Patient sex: F
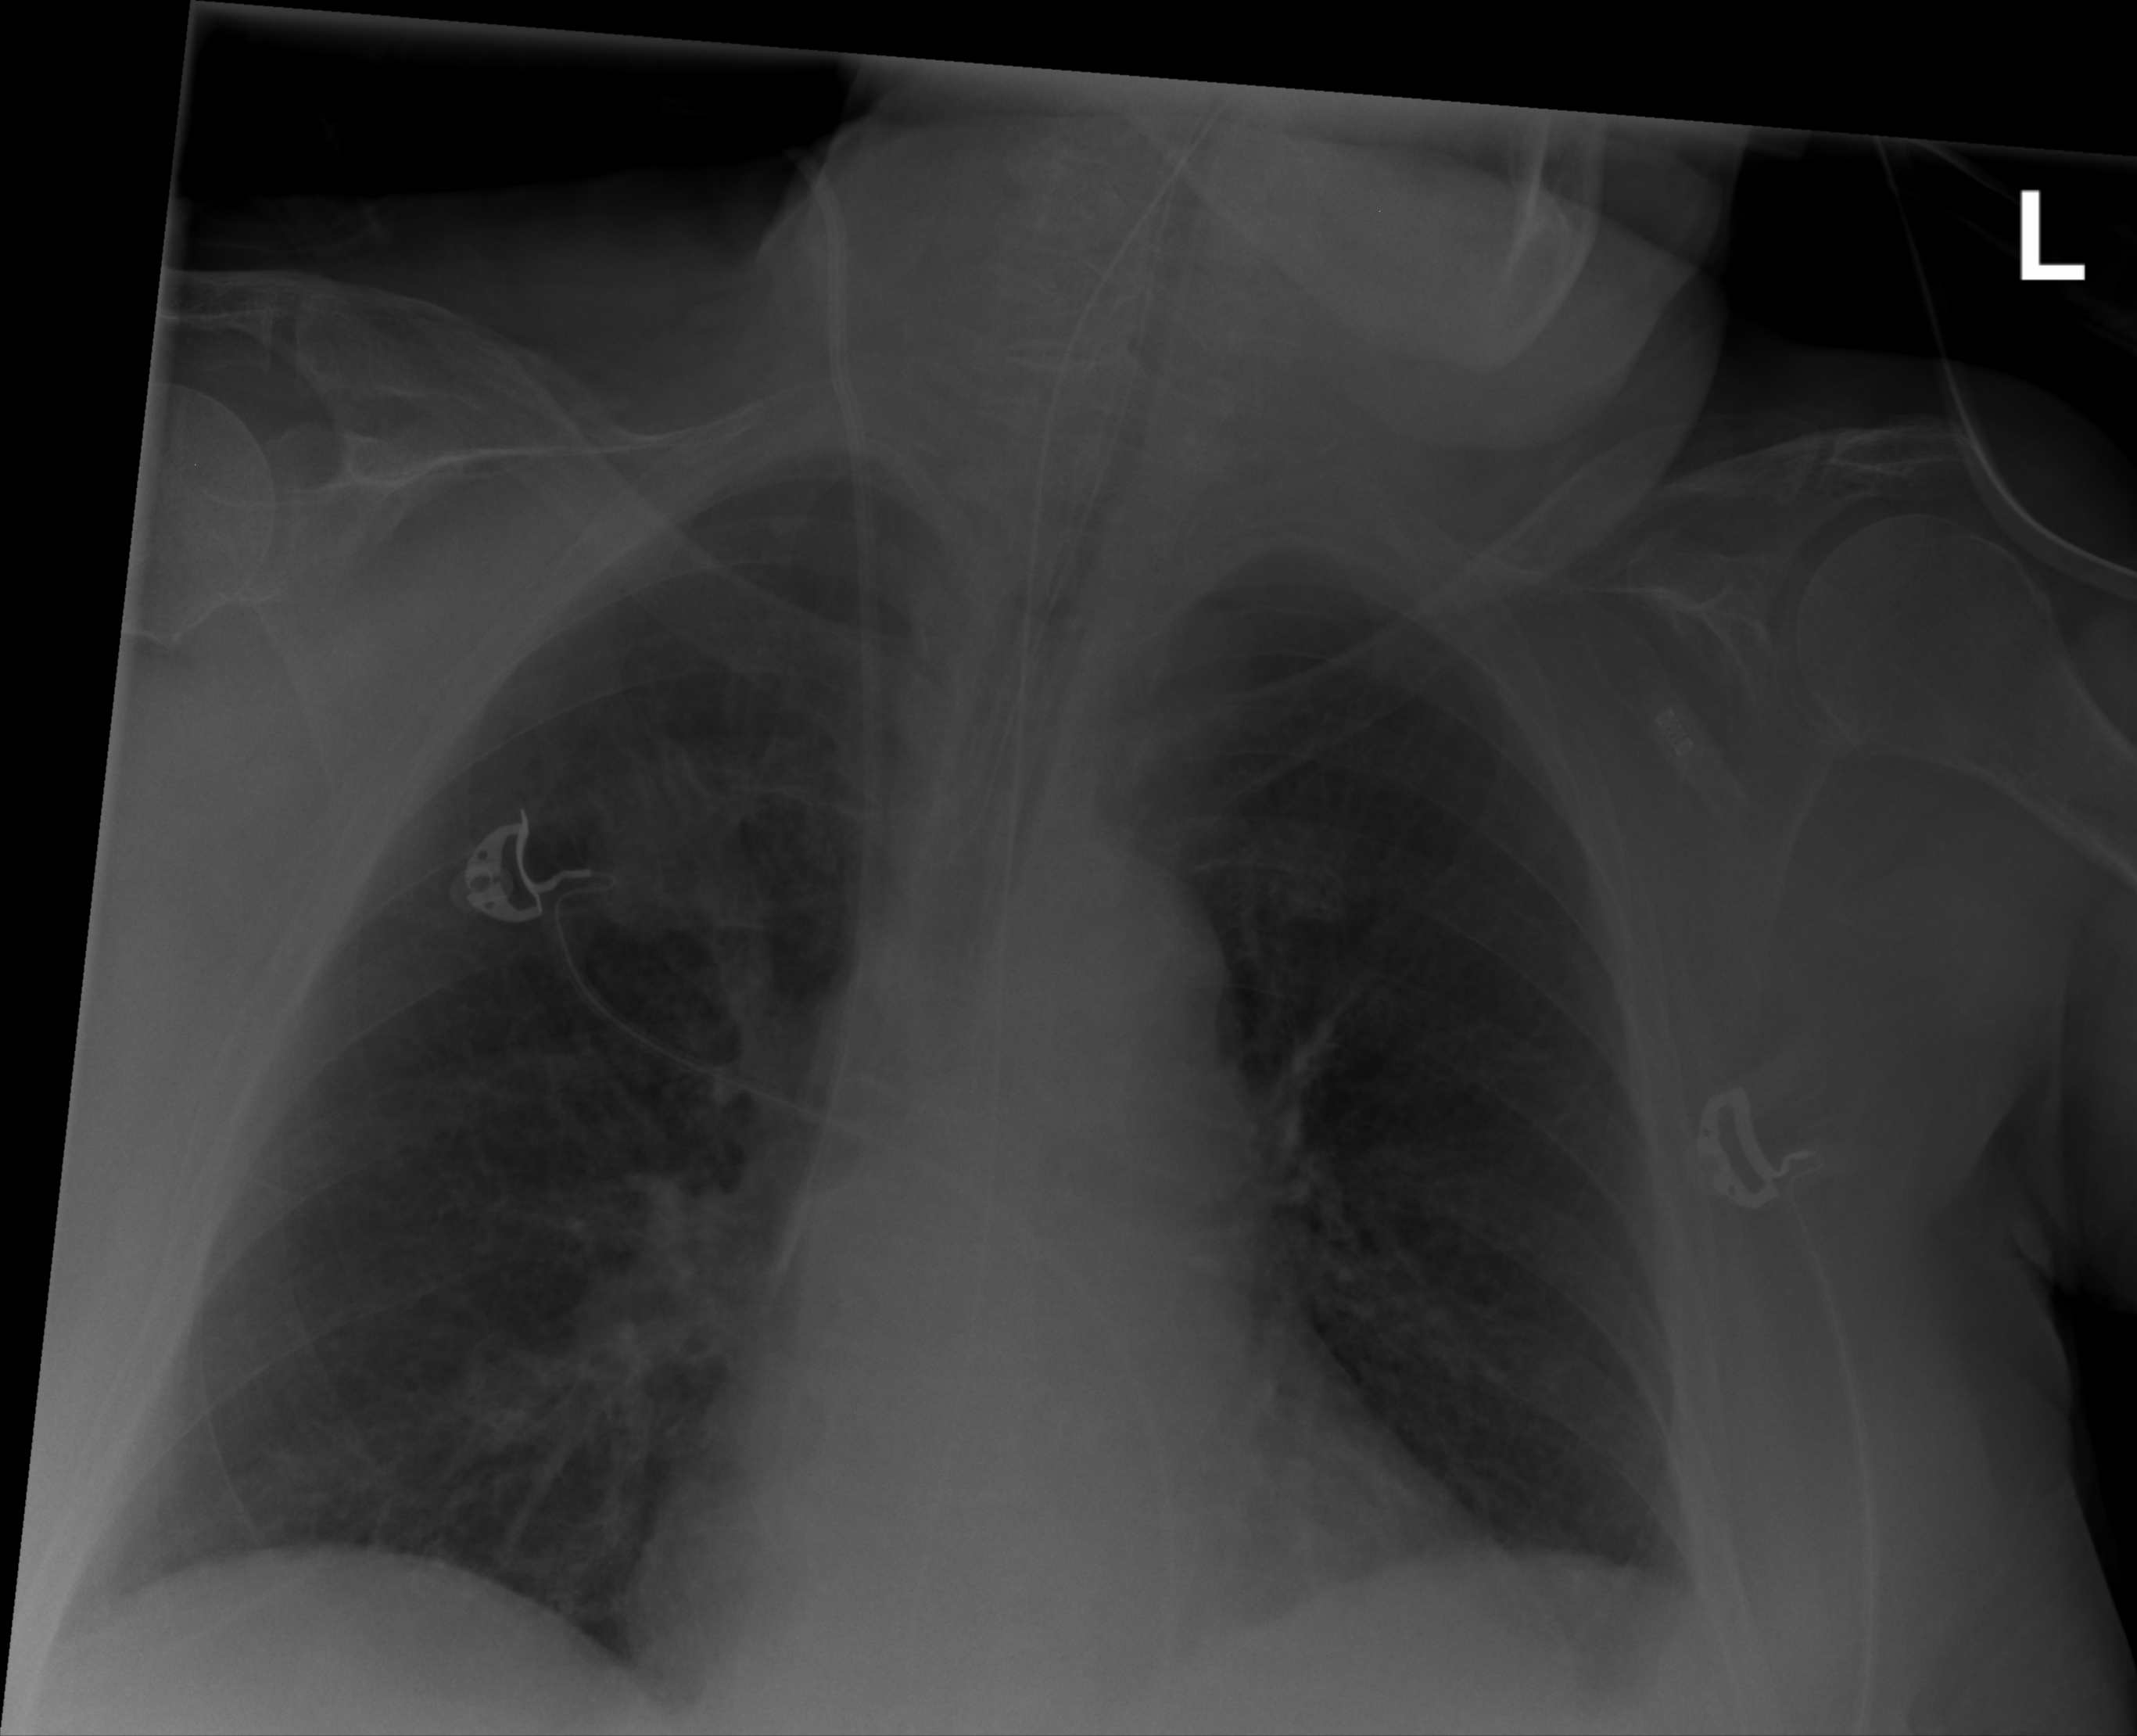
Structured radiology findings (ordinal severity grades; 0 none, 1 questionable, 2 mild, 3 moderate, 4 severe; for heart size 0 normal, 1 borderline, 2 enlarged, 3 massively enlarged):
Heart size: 2
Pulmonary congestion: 0
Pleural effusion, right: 0
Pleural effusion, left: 0
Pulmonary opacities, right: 0
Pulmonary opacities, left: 0
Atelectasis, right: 2
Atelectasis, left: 0